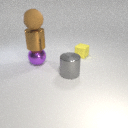
small yellow rubber cube to the right of large gray metal cylinder